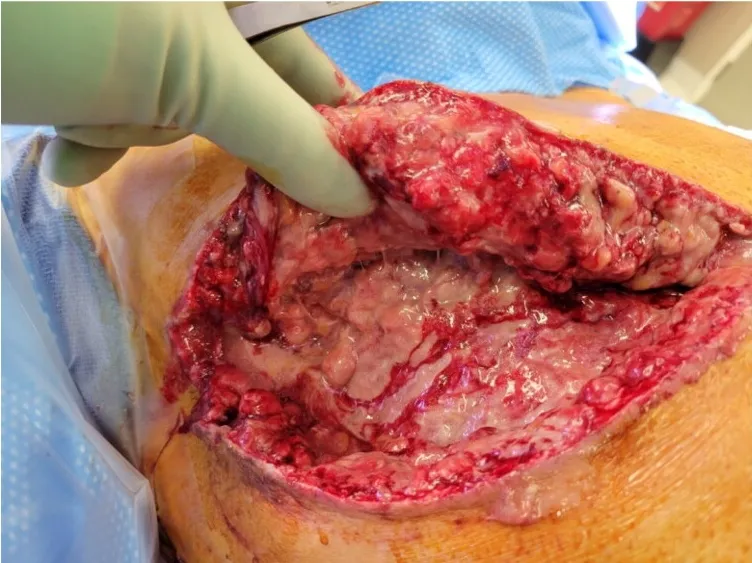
Intra-operative examination of widely disseminated milky fluid within the breast pocket during first washout procedure.
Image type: medical_photograph (other_medical_photograph)